Aerial crown-view tile of a tropical tree (Barro Colorado Island, Panama), acquired 20240611:
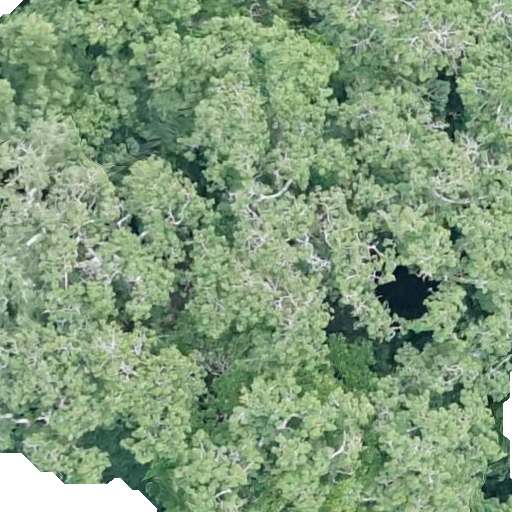
Species: Ceiba pentandra
GBIF accepted scientific name: Ceiba pentandra
Crown area: 689.109 m²